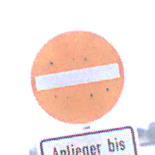
Verkehrszeichen: VerbotDerEinfahrt
Zusatzzeichen unten: SonstigeFahrzeugePersonengruppenFrei3
Umgebung: Outdoor, Nature
Tageszeit: MorningAfternoon
Wetter: Overcast
Licht: Natural
Jahreszeit: NotSpecified
Kontrast: LowContrast